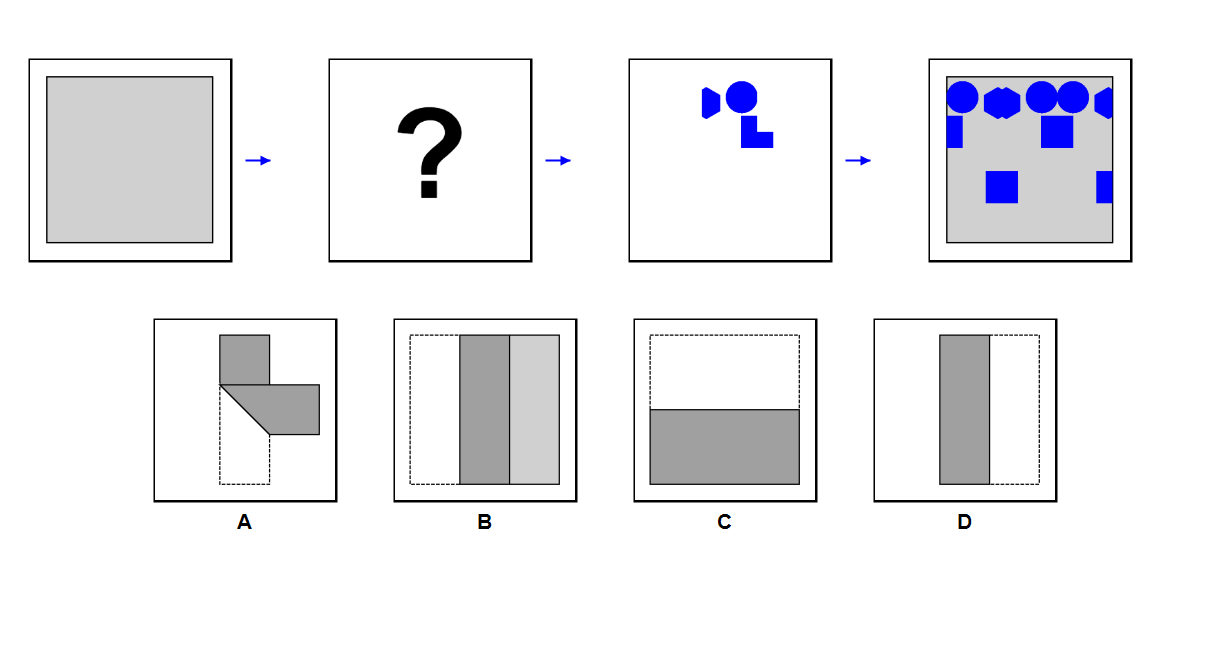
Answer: C